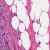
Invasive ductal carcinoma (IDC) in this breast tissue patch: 0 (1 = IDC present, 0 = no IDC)